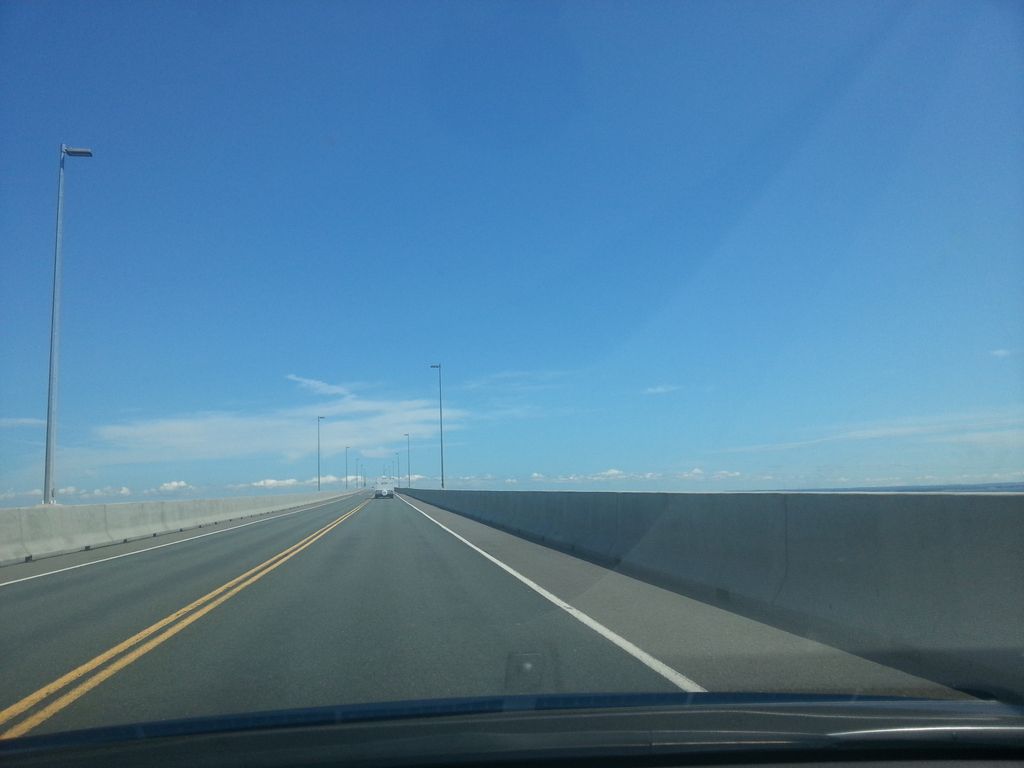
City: charlottetown